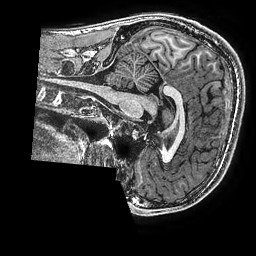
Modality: T1w
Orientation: sagittal
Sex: male
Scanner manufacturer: ge
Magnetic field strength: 3 T
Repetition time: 0.00766 s
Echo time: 0.003476 s